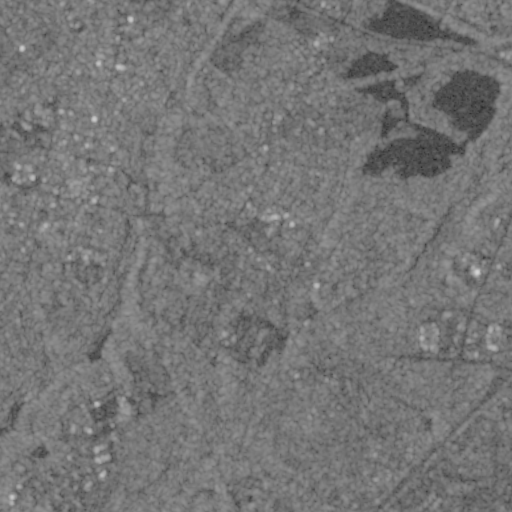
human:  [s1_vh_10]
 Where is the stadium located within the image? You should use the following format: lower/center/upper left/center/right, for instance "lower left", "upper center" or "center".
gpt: The stadium is located in the upper left of the image.
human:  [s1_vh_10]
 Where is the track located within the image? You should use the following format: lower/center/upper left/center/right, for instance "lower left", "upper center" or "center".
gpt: The track is located in the upper left of the image.
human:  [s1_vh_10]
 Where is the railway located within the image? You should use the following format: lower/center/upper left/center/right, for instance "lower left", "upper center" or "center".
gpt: The railway is located in the upper of the image.
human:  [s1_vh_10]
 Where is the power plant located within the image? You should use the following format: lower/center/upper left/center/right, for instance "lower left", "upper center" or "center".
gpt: There is no power plant in the image.

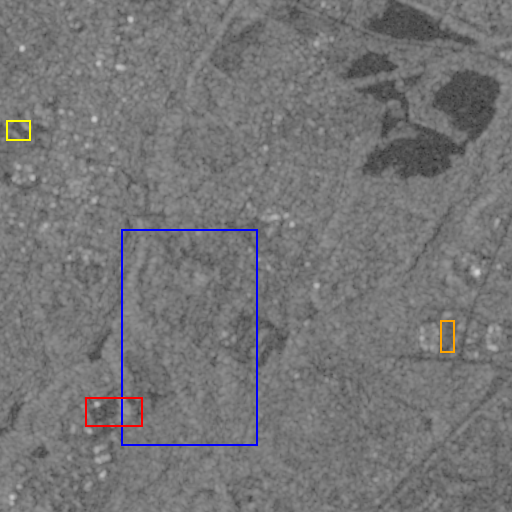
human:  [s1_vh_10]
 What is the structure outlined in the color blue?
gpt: The structure outlined in blue is a park.
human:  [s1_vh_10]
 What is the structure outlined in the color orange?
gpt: The structure outlined in orange is a parking lot.
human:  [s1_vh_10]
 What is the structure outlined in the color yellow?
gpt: The structure outlined in yellow is a track.
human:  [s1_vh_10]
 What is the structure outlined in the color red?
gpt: The structure outlined in red is a building.
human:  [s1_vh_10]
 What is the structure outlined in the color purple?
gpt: There is no purple outline.